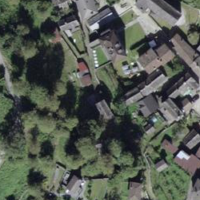
EUNIS habitat code: 41
Species observed at this site:
Phytolacca americana